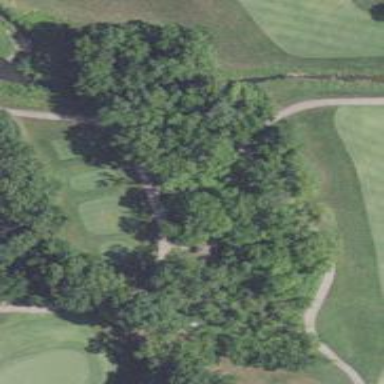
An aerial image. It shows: Path for golf carts.